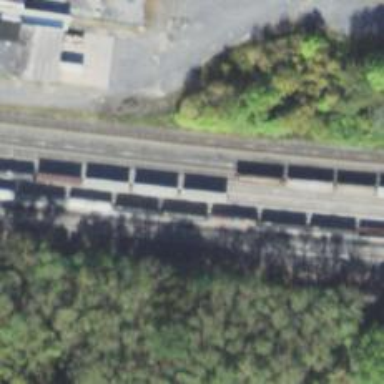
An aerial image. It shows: Railway yard.